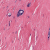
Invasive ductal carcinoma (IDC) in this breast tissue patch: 0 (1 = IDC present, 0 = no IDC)